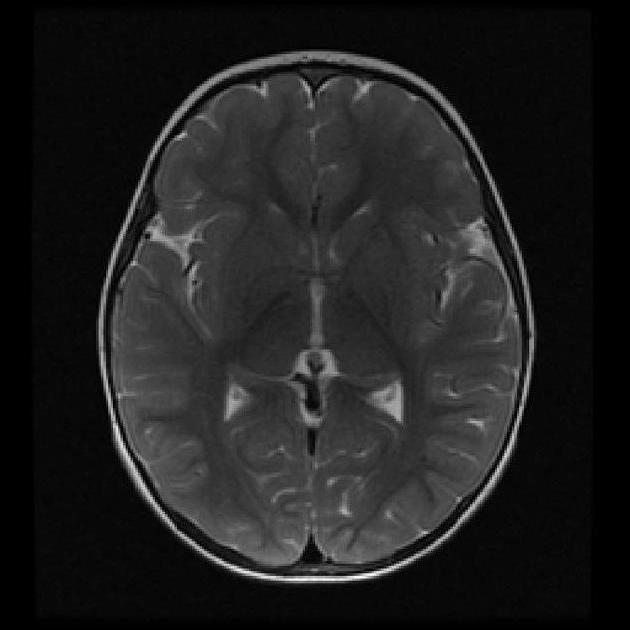
Label: notumor